Question: How to find the httpdocs folder on Mac?
This is kinda frustrating, I know but I don't know where is that folder, after all I need to put files in there.
How I know I have Apache installed? When I type at address bar "<URL>" I can see a page with "It Works!".
As you can see on the picture I don't have it under :

My Mac is
How do I locate that folder?
Actually I would like to define folder for that.
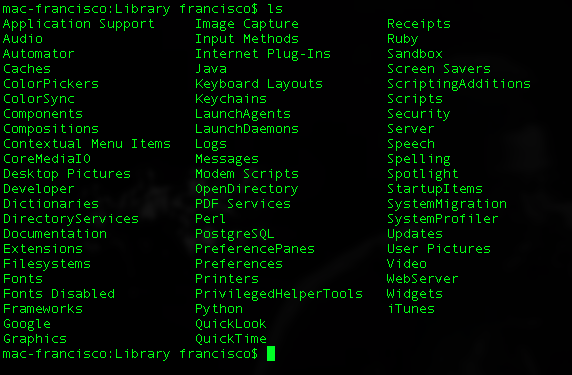
Answer: You may find out what your apache document root is with this command:
'''
$ httpd -S | grep DocumentRoot
Main DocumentRoot: "/Library/WebServer/Documents"
'''
In this case it is '/Library/WebServer/Documents' folder.
You may change it editing server's config file. On Yosemite it is '/private/etc/apache2/httpd.conf' file:
'''
$ httpd -V | grep SERVER_CONFIG
-D SERVER_CONFIG_FILE="/private/etc/apache2/httpd.conf"
'''
You will need 'root' password to write to this file.